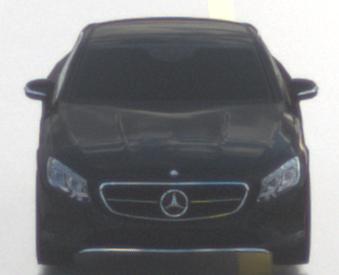
Make: Mercedes-Benz
Model: S 400 Coupé
Detailed model: S-Class (217) Coupé
Model produced from: 2015/10
Model produced until: 2017/09
Doors: 2
Color: black
Road condition: wet road
Daytime: sunrise or sunset
Contrast: low contrast